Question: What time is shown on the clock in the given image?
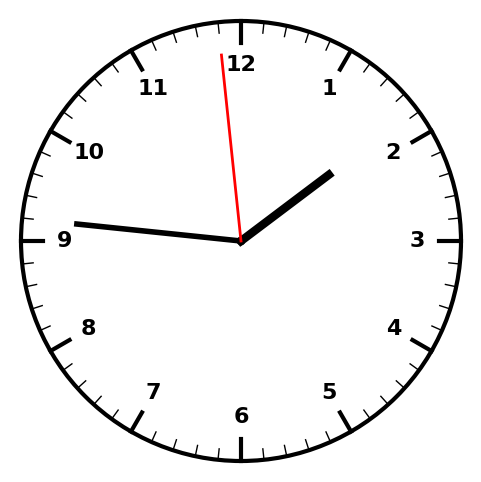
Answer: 01:45:59